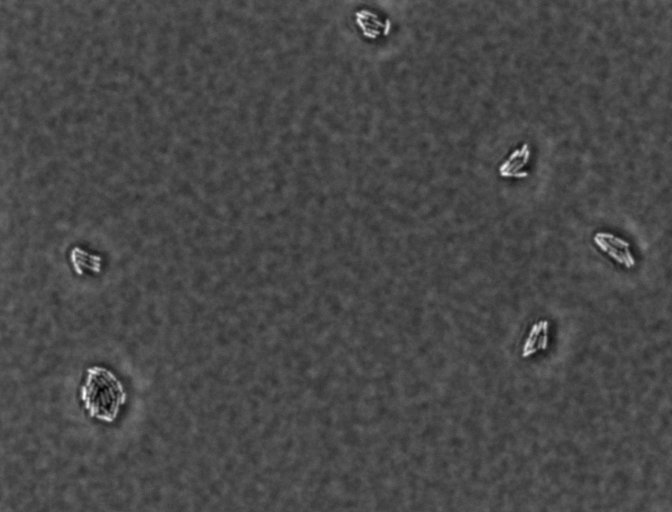
Salmonella enterica Enteritidis